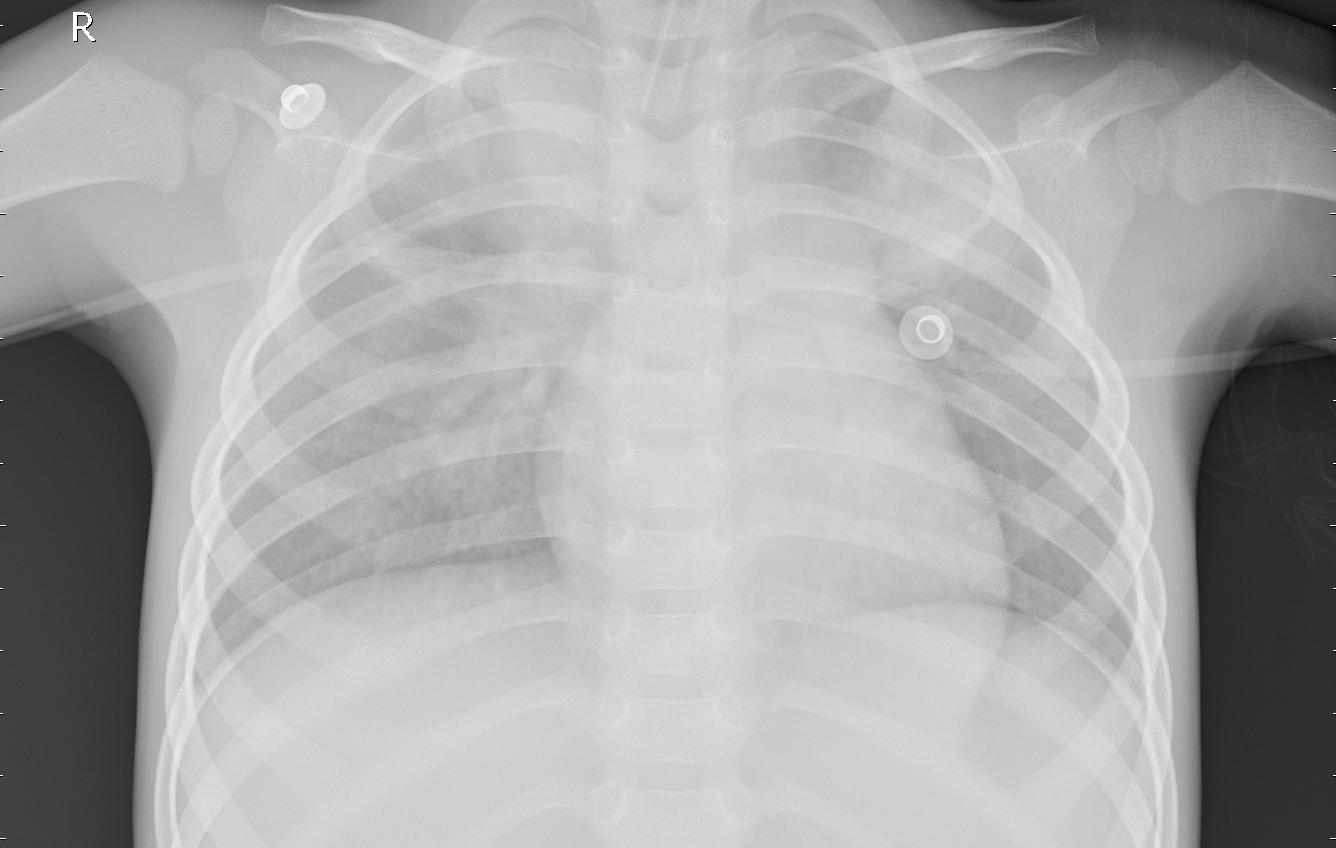
Diagnosis: PNEUMONIA